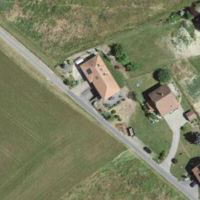
EUNIS habitat code: 52
Species observed at this site:
Sonchus asper